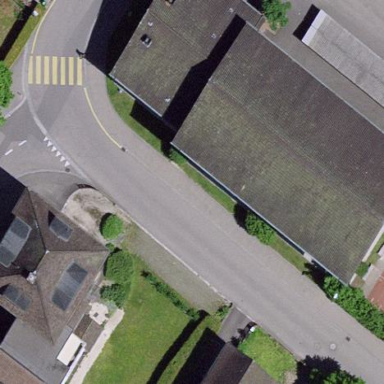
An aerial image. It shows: School building.